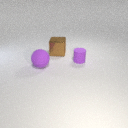
small purple rubber cylinder in front of large brown metal cube